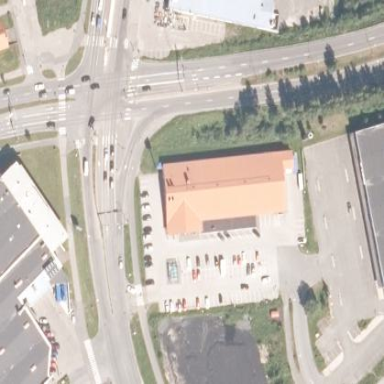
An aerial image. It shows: Retail building housing supermarket.